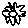
Label: sun